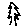
Label: tree